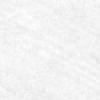
Label: change